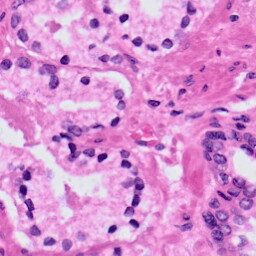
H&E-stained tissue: Prostate